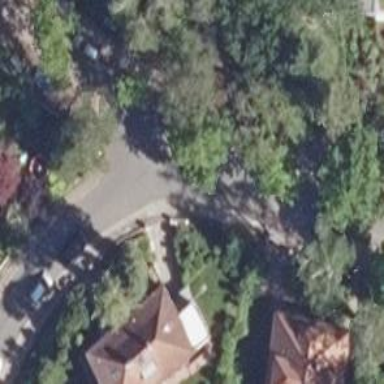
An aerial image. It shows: Smooth asphalt road in residential area.